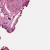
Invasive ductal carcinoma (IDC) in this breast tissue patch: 0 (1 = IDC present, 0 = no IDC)